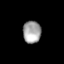
Tissue: skin
Cell type: Epithelial cells
Senescence score: 0.8249
Nuclear area (px): 391
Mean DAPI intensity: 163.581